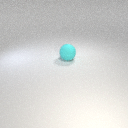
large cyan rubber sphere